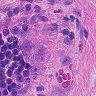
Metastatic tissue present: yes